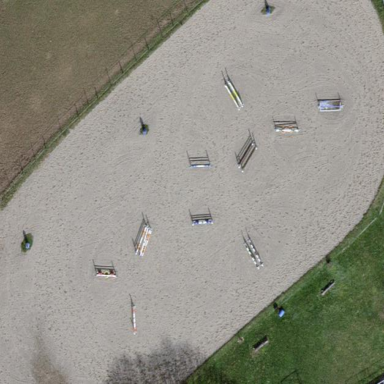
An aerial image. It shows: Equestrian pitch for leisure land activities.